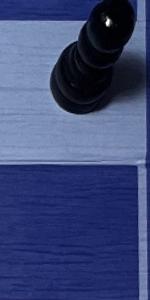
Label: Empty